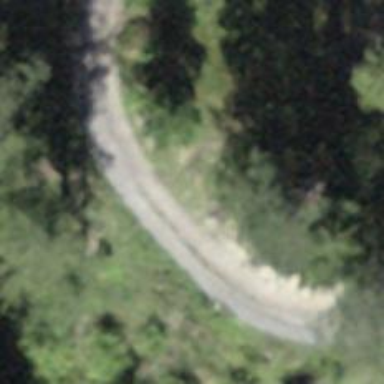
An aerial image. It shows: Track with grade 2 gravel surface.